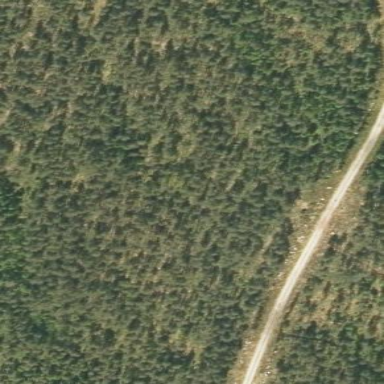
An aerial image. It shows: Needle-leaved woodland.